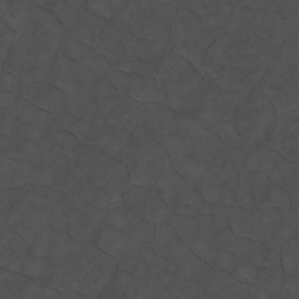
Label: non_frost